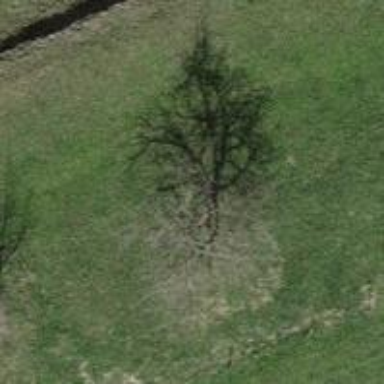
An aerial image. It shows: Single tag "natural: tree."